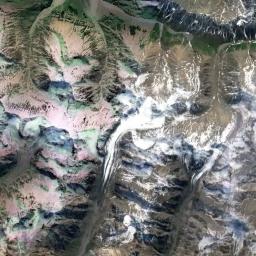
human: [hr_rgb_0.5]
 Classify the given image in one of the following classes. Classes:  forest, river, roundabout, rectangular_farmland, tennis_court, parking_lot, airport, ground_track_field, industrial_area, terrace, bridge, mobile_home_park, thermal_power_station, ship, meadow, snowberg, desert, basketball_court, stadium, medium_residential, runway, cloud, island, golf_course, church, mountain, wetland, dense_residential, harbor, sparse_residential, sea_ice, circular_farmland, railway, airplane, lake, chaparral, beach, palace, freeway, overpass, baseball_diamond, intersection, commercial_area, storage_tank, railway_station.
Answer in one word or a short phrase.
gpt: snowberg